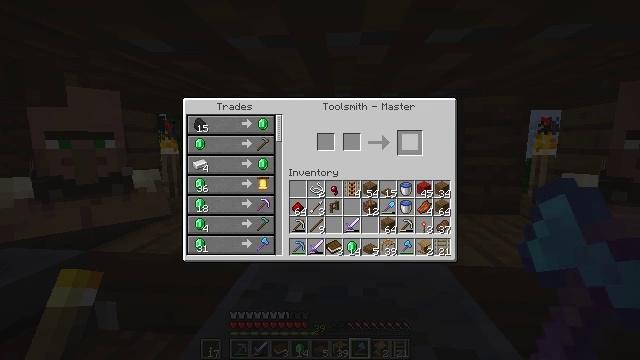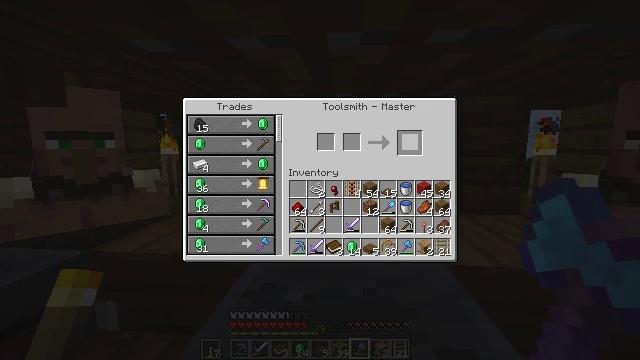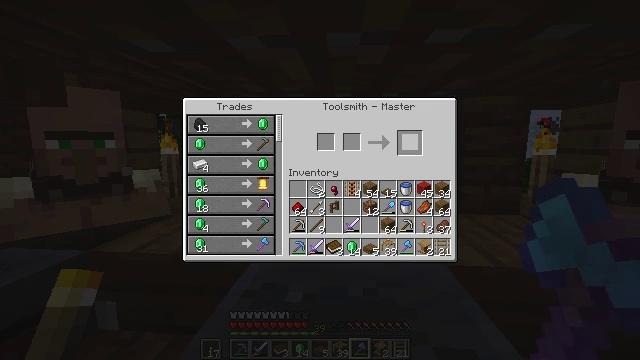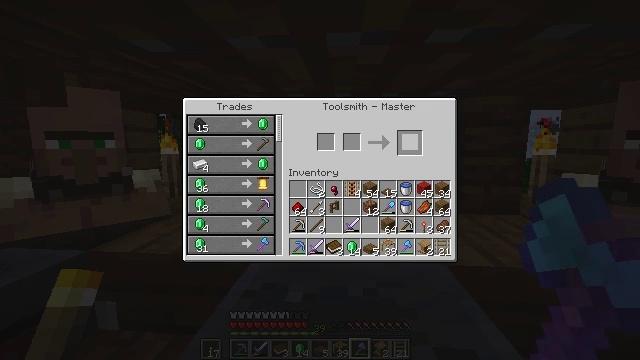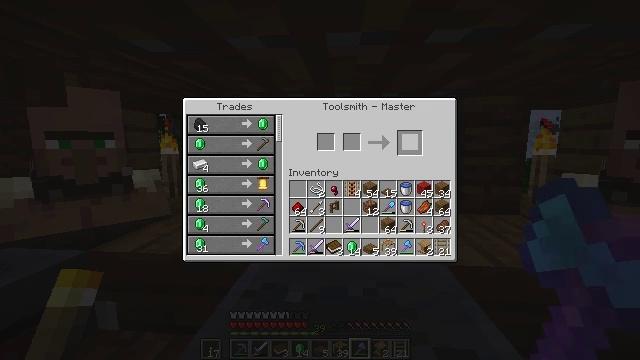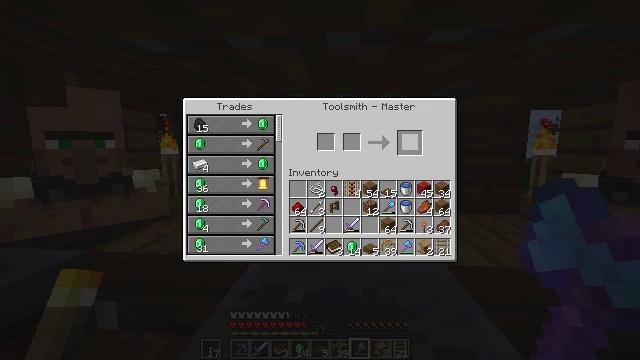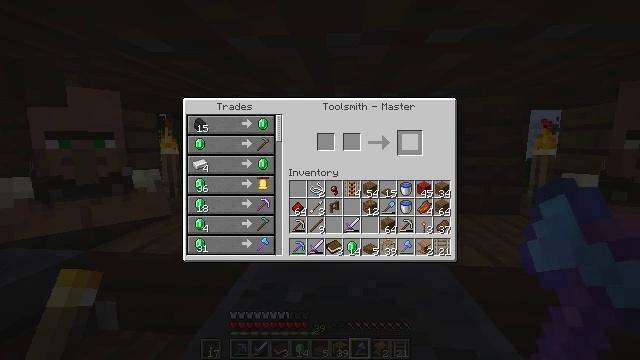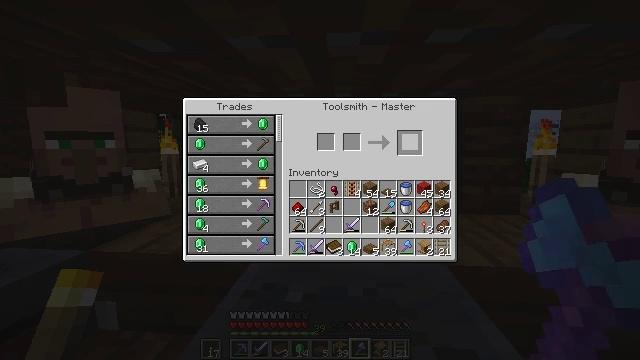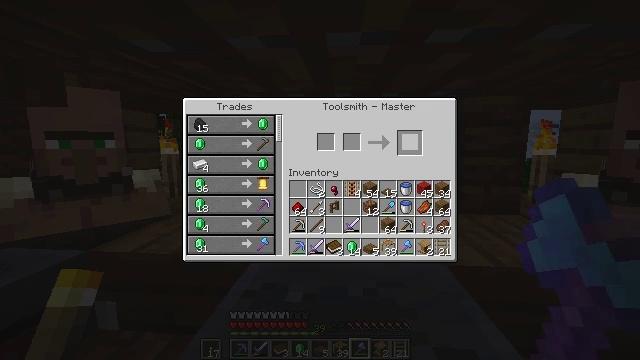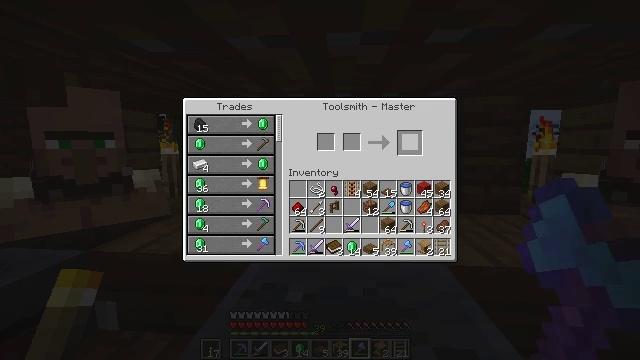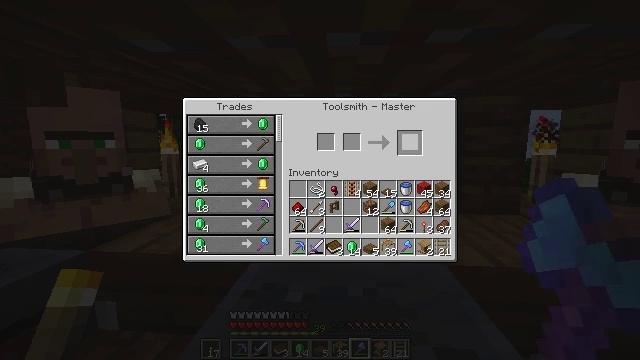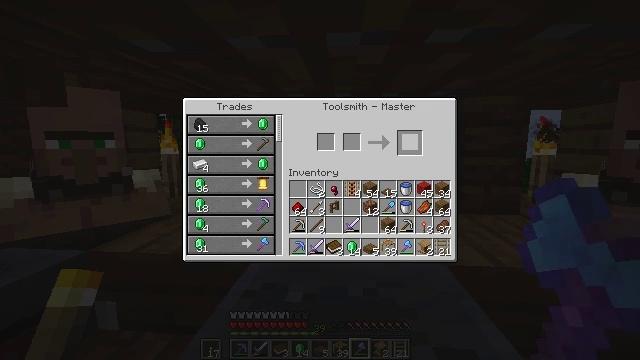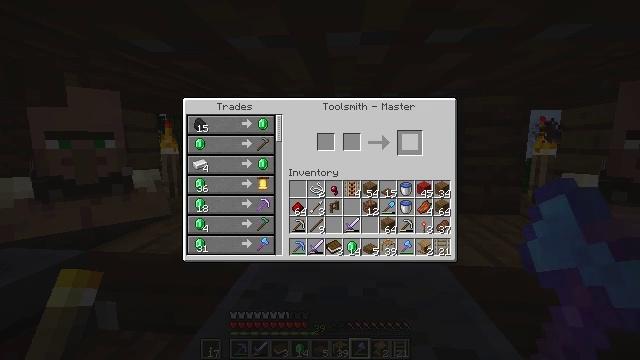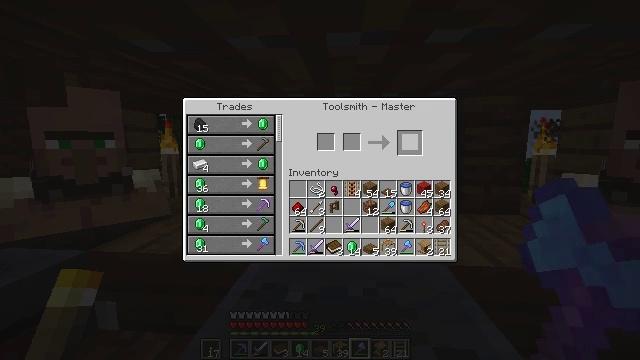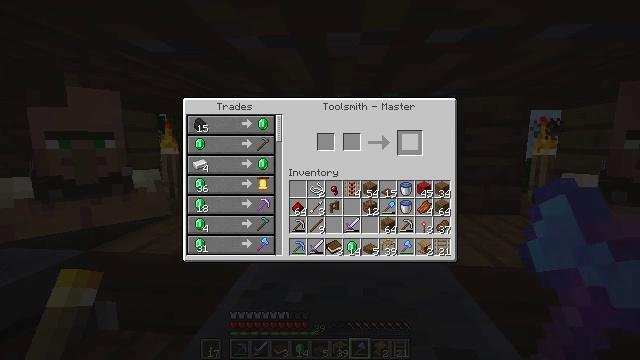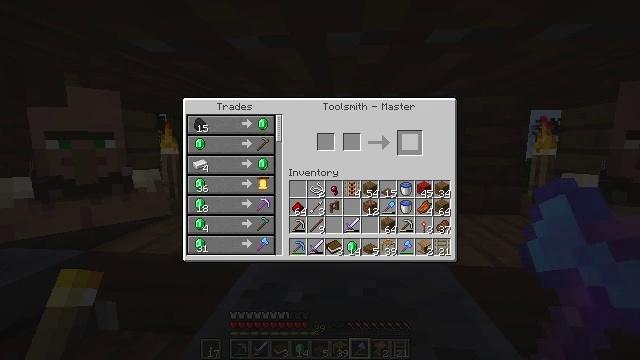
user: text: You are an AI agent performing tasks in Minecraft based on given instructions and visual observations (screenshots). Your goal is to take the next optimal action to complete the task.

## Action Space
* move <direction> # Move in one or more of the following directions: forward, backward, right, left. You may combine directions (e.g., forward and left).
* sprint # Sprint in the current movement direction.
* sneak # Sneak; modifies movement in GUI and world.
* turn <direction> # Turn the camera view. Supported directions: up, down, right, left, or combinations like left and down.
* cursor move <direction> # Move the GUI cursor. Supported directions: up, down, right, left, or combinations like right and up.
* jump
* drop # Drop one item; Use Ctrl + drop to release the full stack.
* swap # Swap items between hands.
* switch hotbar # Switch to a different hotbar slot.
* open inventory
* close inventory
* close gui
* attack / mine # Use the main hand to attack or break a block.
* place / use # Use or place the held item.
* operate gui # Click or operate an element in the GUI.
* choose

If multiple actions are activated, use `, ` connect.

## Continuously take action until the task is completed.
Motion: motion action
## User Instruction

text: Gather the spruce slab by holding left button.
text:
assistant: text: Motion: no_op
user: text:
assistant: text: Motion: no_op
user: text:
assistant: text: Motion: no_op
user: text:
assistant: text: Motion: no_op
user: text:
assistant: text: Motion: no_op
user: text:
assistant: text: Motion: no_op
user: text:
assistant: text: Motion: no_op
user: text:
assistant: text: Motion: no_op
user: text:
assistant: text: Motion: no_op
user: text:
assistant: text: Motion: no_op
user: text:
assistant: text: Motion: no_op
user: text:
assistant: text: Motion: no_op
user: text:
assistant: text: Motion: no_op
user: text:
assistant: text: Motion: no_op
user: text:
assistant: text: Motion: no_op
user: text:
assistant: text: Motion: no_op
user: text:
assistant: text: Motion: no_op
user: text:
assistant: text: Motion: no_op
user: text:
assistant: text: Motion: no_op
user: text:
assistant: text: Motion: no_op
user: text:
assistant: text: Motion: no_op
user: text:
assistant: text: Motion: no_op
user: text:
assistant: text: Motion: no_op
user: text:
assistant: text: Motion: no_op
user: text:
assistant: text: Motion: no_op
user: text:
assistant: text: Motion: no_op
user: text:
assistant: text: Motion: no_op
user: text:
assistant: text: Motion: no_op
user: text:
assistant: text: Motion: no_op
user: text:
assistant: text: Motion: no_op